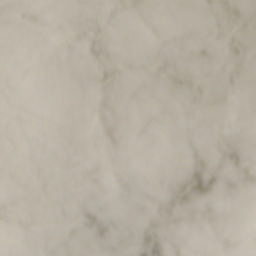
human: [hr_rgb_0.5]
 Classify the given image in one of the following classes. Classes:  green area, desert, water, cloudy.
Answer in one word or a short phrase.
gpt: cloudy